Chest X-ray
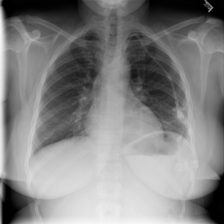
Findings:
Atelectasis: negative
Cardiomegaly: negative
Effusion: negative
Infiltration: negative
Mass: negative
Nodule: negative
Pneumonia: negative
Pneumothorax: negative
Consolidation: negative
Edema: negative
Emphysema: negative
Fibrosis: negative
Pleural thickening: negative
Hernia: negative